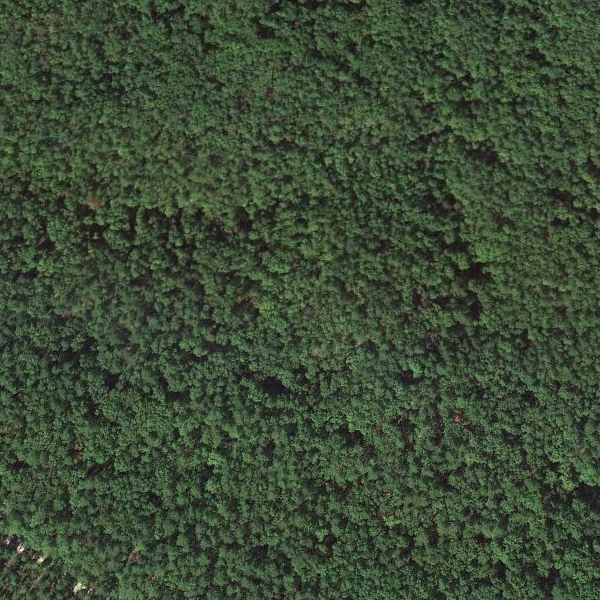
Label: Forest